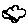
Label: cloud